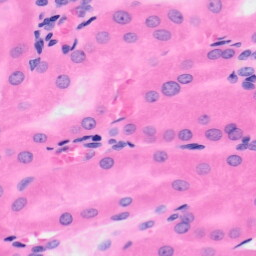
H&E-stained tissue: Kidney